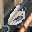
Label: 6